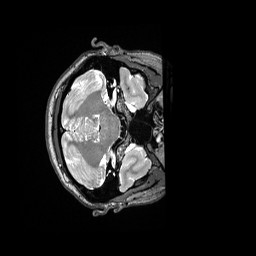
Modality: T2w
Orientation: axial
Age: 36
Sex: female
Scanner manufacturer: siemens
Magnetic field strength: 3 T
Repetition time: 3.2 s
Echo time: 0.562 s